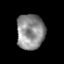
Tissue: prostate
Cell type: T cells
Senescence score: 0.3141
Nuclear area (px): 967
Mean DAPI intensity: 140.61